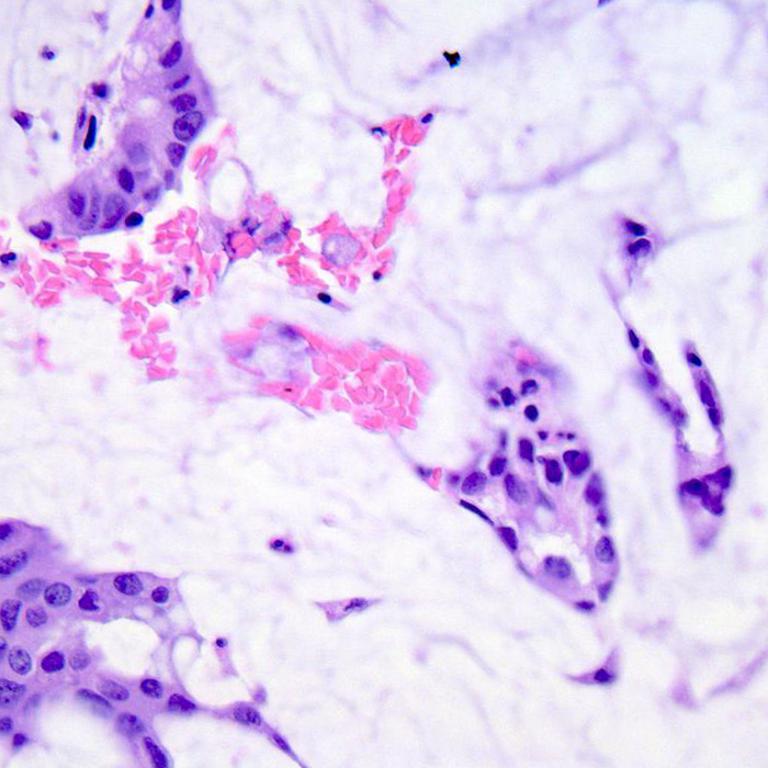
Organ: colon
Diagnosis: adenocarcinomas